Field crop: tomato
Growth stage: 2
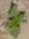
Species: solanum